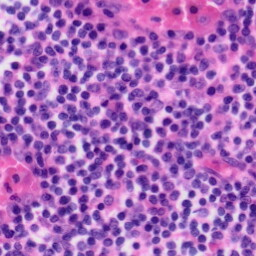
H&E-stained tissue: Tonsil